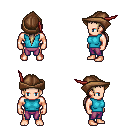
a pixel art fantasy rpg character, male body template, human, light skin, teal sleeveless shirt, magenta pants, white blonde ponytail hairstyle, leather cap, four views (front, back, left, right), 2x2 character sprite sheet, small pixel art, hard edges, no anti-aliasing